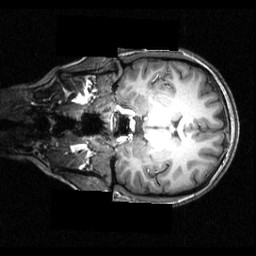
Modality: T1w
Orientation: coronal
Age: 20
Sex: female
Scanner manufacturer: siemens
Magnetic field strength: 3.951 T
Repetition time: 1.5 s
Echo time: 0.00335 s